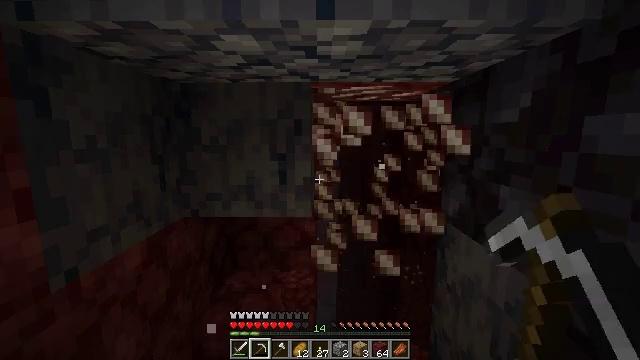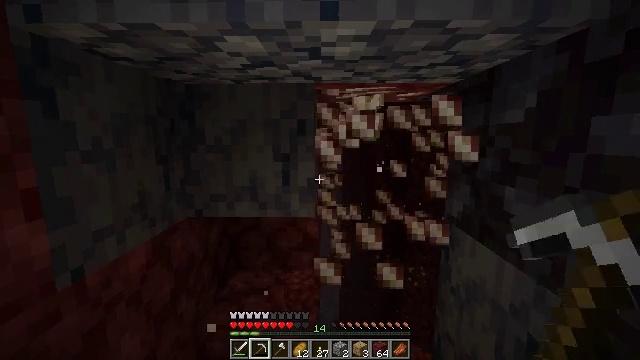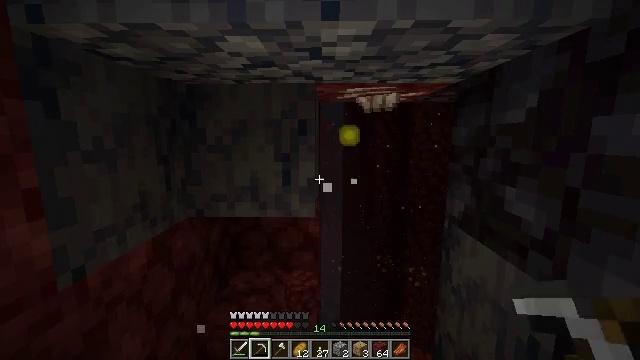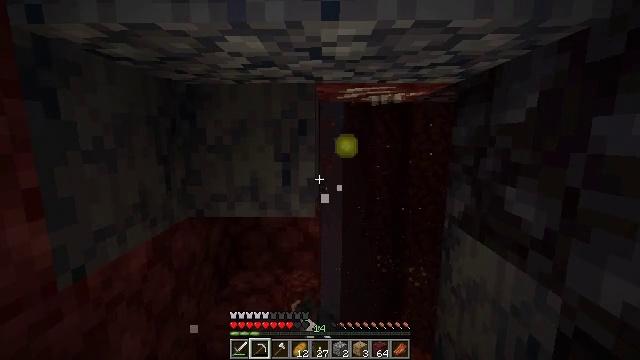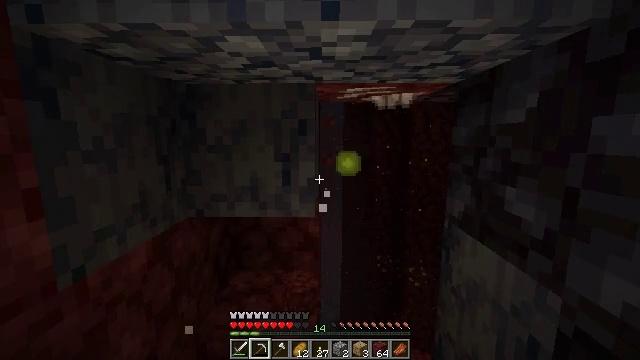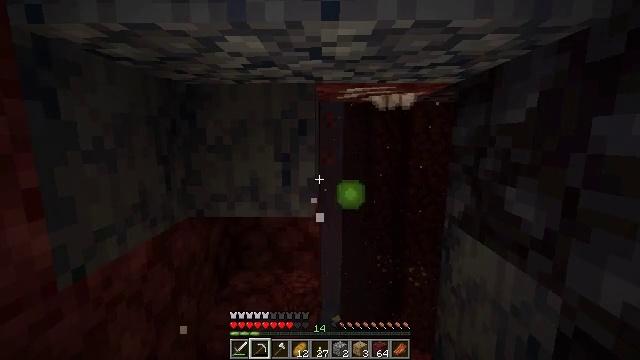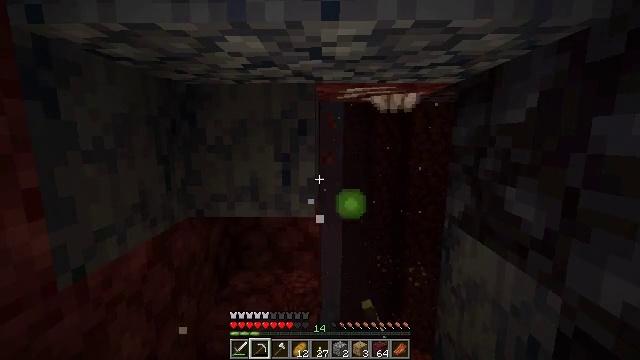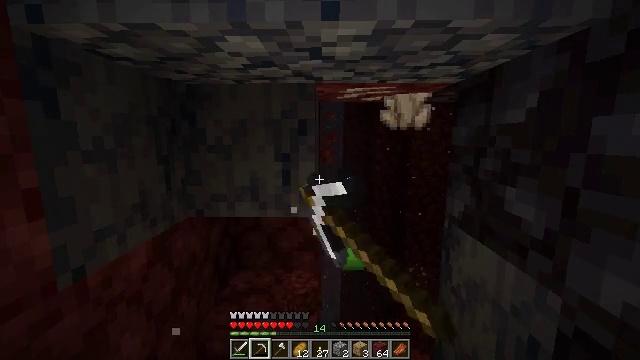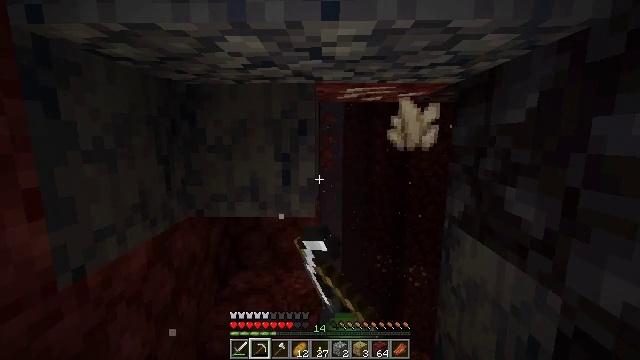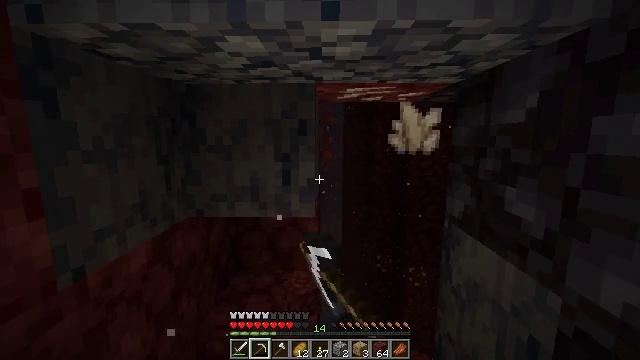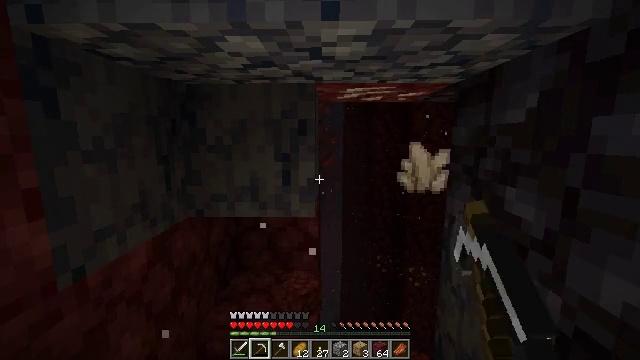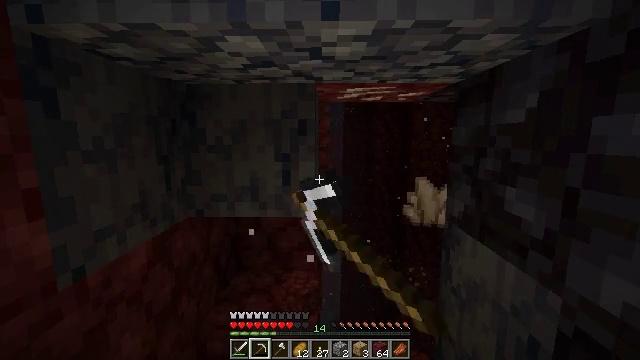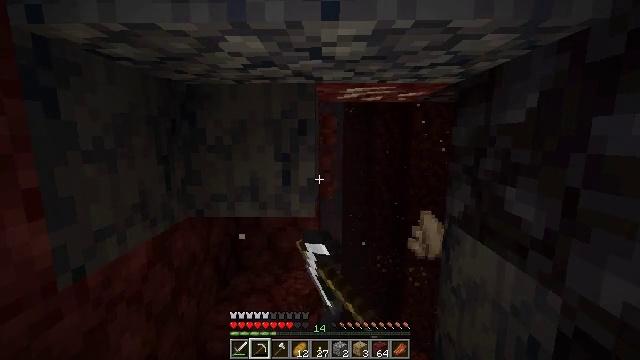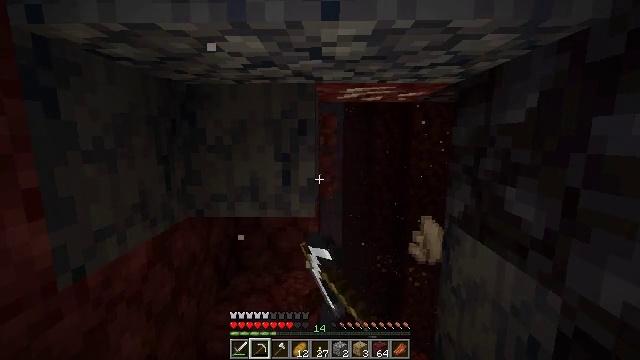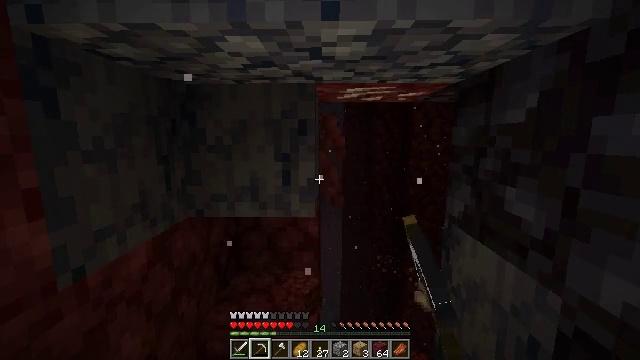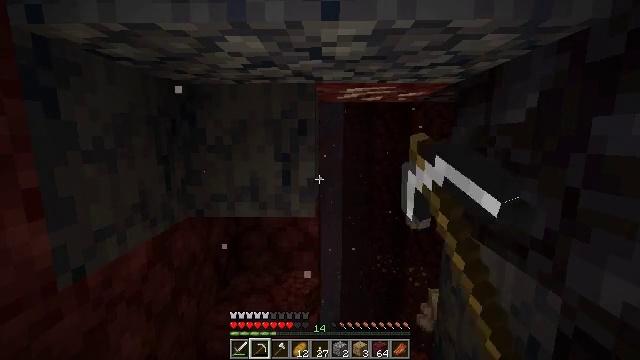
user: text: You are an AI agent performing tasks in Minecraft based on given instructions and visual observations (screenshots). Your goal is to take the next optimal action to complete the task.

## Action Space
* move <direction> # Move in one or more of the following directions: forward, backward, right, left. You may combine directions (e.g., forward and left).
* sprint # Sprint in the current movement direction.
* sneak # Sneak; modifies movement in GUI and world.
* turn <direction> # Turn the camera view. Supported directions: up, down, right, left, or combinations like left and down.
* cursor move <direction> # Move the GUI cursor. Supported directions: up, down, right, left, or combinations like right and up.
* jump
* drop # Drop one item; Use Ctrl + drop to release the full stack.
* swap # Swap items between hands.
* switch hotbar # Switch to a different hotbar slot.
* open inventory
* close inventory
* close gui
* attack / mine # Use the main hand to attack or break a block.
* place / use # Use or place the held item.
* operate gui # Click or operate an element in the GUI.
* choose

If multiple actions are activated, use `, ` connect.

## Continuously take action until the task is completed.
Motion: motion action
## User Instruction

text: Dig up netherrack with a pickaxe.
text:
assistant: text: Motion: attack / mine
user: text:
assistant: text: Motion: attack / mine
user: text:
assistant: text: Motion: attack / mine
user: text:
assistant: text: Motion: attack / mine
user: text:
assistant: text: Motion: attack / mine
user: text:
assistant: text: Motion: attack / mine
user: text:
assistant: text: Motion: attack / mine
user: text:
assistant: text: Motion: attack / mine
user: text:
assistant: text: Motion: attack / mine
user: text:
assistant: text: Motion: attack / mine
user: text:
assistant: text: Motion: attack / mine
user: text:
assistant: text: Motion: attack / mine
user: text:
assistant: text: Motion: attack / mine
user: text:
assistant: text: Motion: attack / mine
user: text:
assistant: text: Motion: attack / mine
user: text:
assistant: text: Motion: attack / mine
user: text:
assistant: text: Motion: move forward, attack / mine
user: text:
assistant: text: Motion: move forward, attack / mine
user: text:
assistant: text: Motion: move forward, attack / mine
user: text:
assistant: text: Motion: move forward, attack / mine
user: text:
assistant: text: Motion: turn left and up, attack / mine
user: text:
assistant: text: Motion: turn left and up, attack / mine
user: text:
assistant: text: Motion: attack / mine